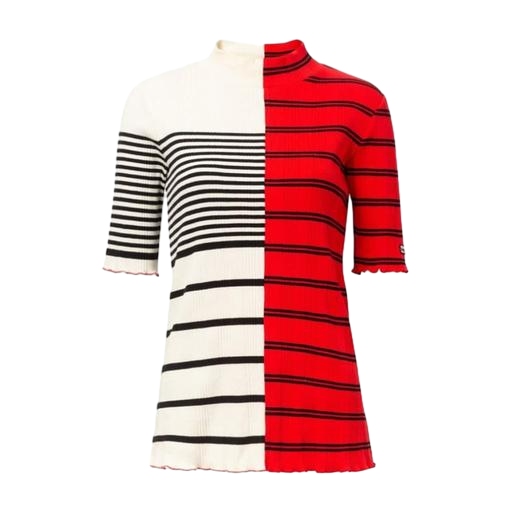
striped red and white shirt, short-sleeve turtleneck top, multicolor high neck t-shirt, white background